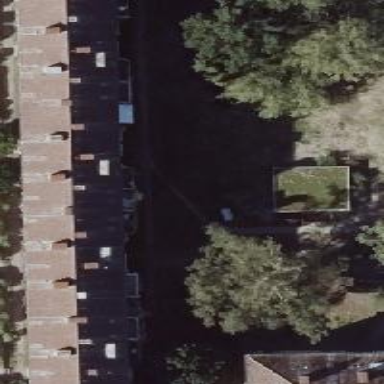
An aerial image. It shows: Hipped roof apartment building.